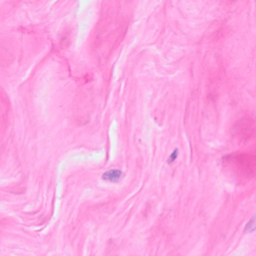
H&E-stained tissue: Breast